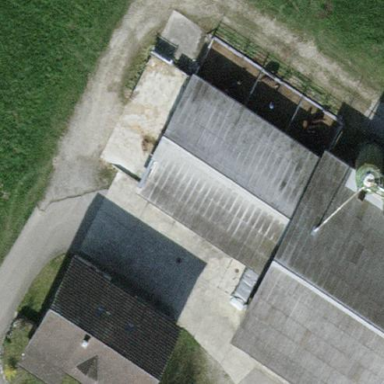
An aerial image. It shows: Rural barn.